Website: home-depot
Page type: billing-address
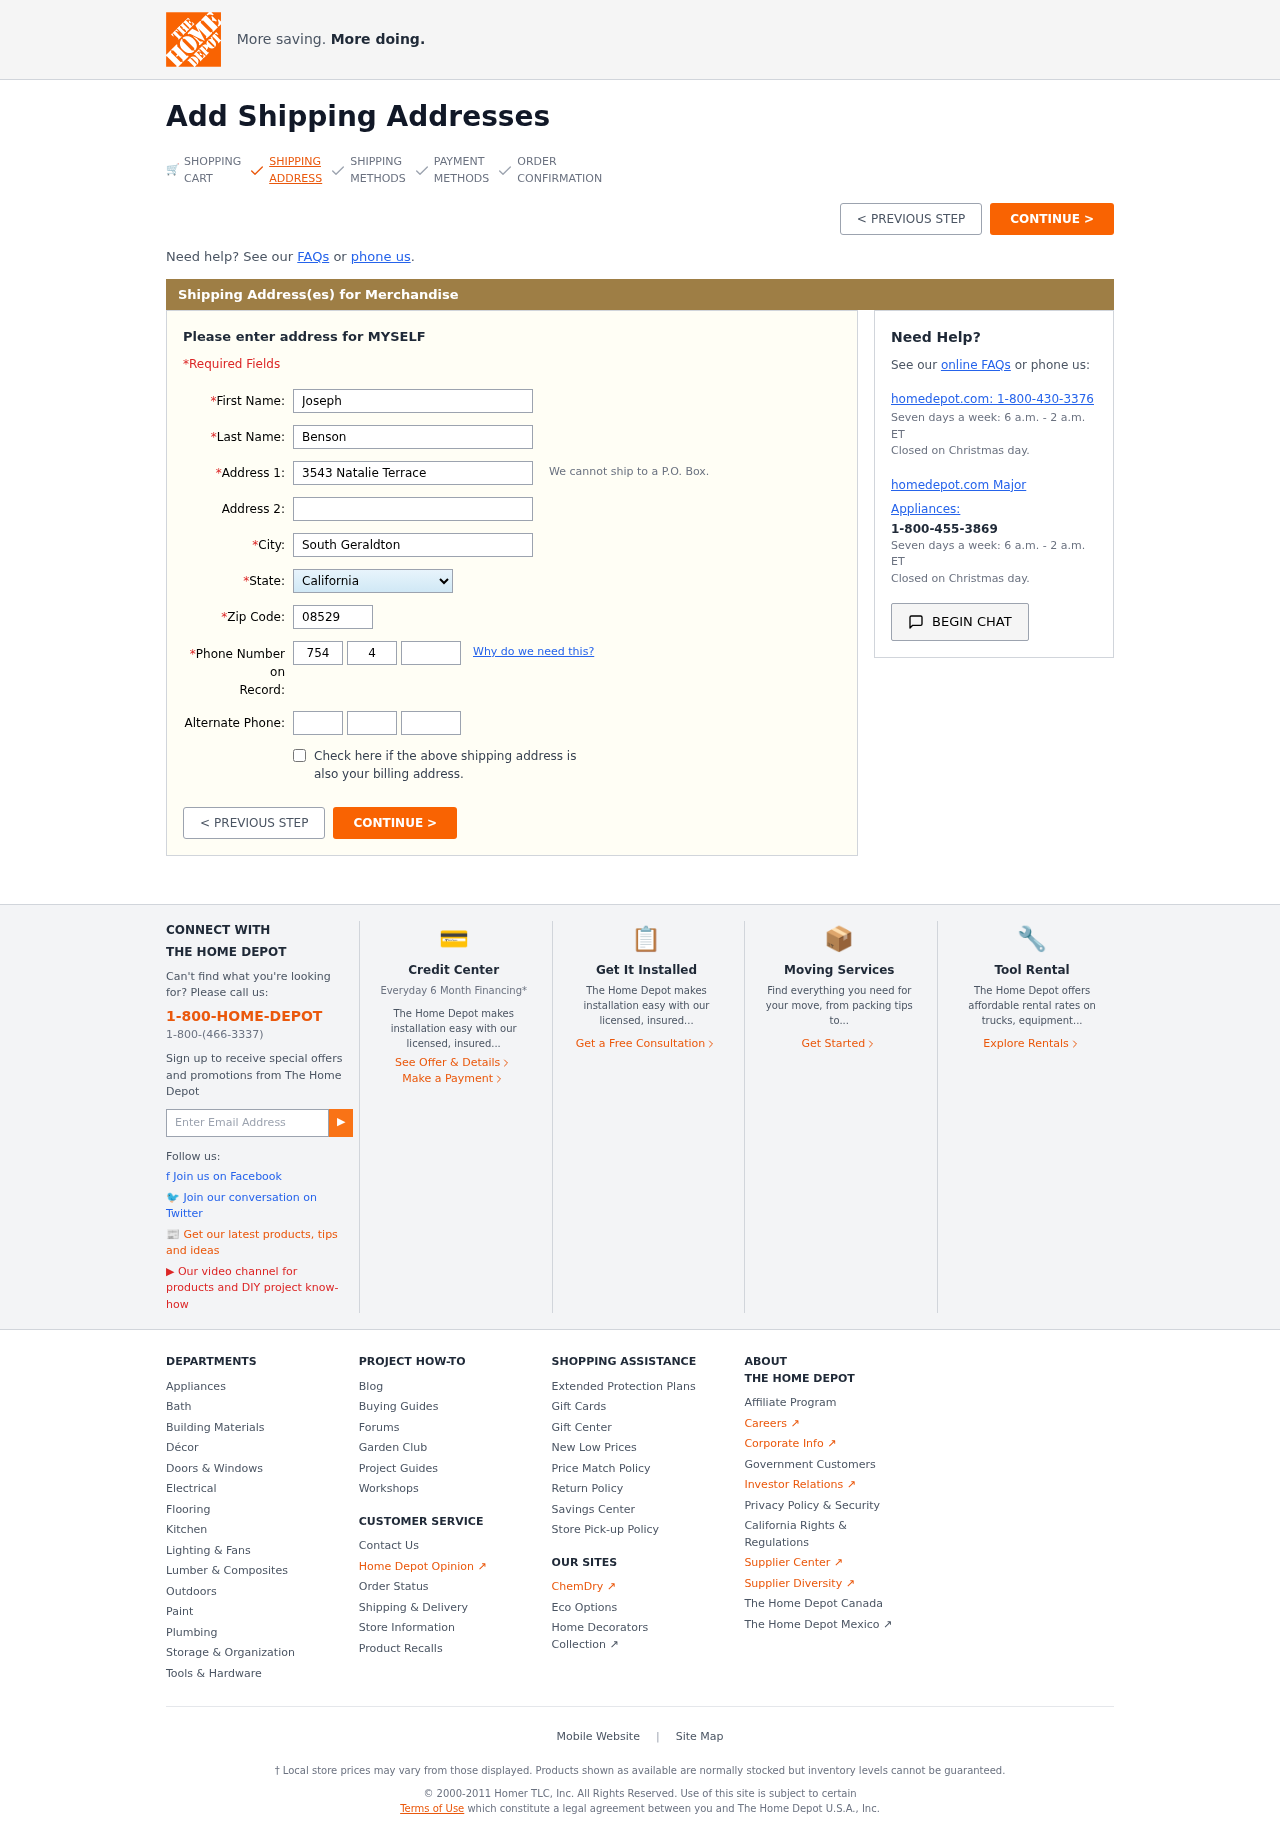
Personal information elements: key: PII_STATE
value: California
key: PII_FIRSTNAME
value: Joseph
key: PII_LASTNAME
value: Benson
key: PII_STREET
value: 3543 Natalie Terrace
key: PII_CITY
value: South Geraldton
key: PII_POSTCODE
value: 08529
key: PII_PHONE_AREA
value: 754
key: PII_PHONE_PREFIX
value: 424
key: PII_PHONE_LINE
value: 7927